Interaction volume radius: 5 \u00c5
Interaction volume height: 25 \u00c5
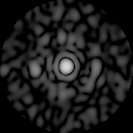
Disorder parameter: 0.8485